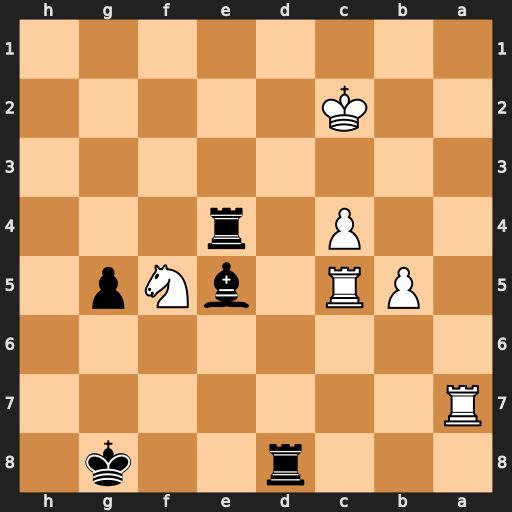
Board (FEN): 3r2k1/R7/8/1PR1bNp1/2P1r3/8/2K5/8
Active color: b
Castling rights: -
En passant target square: -
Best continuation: Re2+ Kb3 Rd3+ Kb4 Bc3+ Ka4 Ra2+